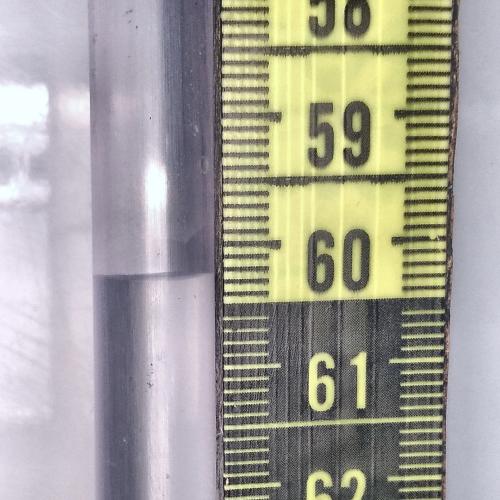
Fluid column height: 60.2 cm